Aerial crown-view tile of a tropical tree (Barro Colorado Island, Panama), acquired 20241216:
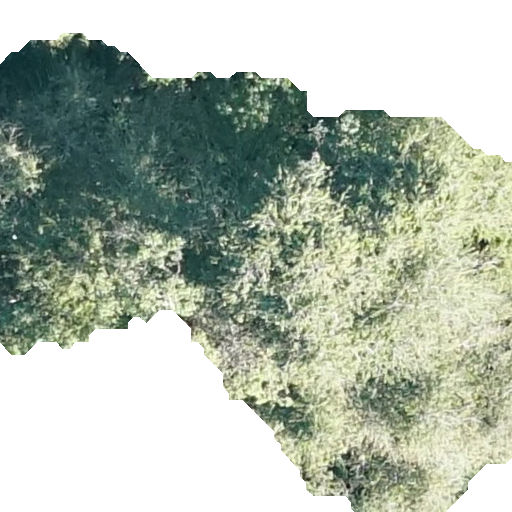
Species: Quararibea pterocalyx
GBIF accepted scientific name: Quararibea pterocalyx
Crown area: 291.934 m²